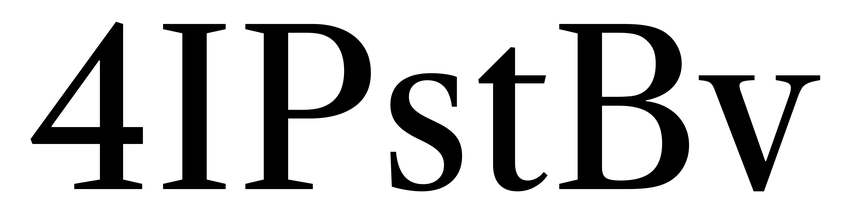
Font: LibreCaslonText_Regular